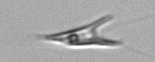
Label: Chrysochromulina_lanceolata